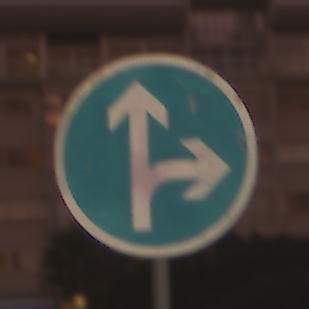
Verkehrszeichen: VorgeschriebeneFahrtrichtungGeradeausOderRechts
Umgebung: Outdoor, Urban
Tageszeit: SunriseSunset
Wetter: PartlyCloudy
Licht: Natural
Jahreszeit: NotSpecified
Kontrast: MediumContrast